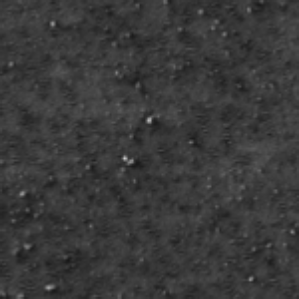
Label: frost